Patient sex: M
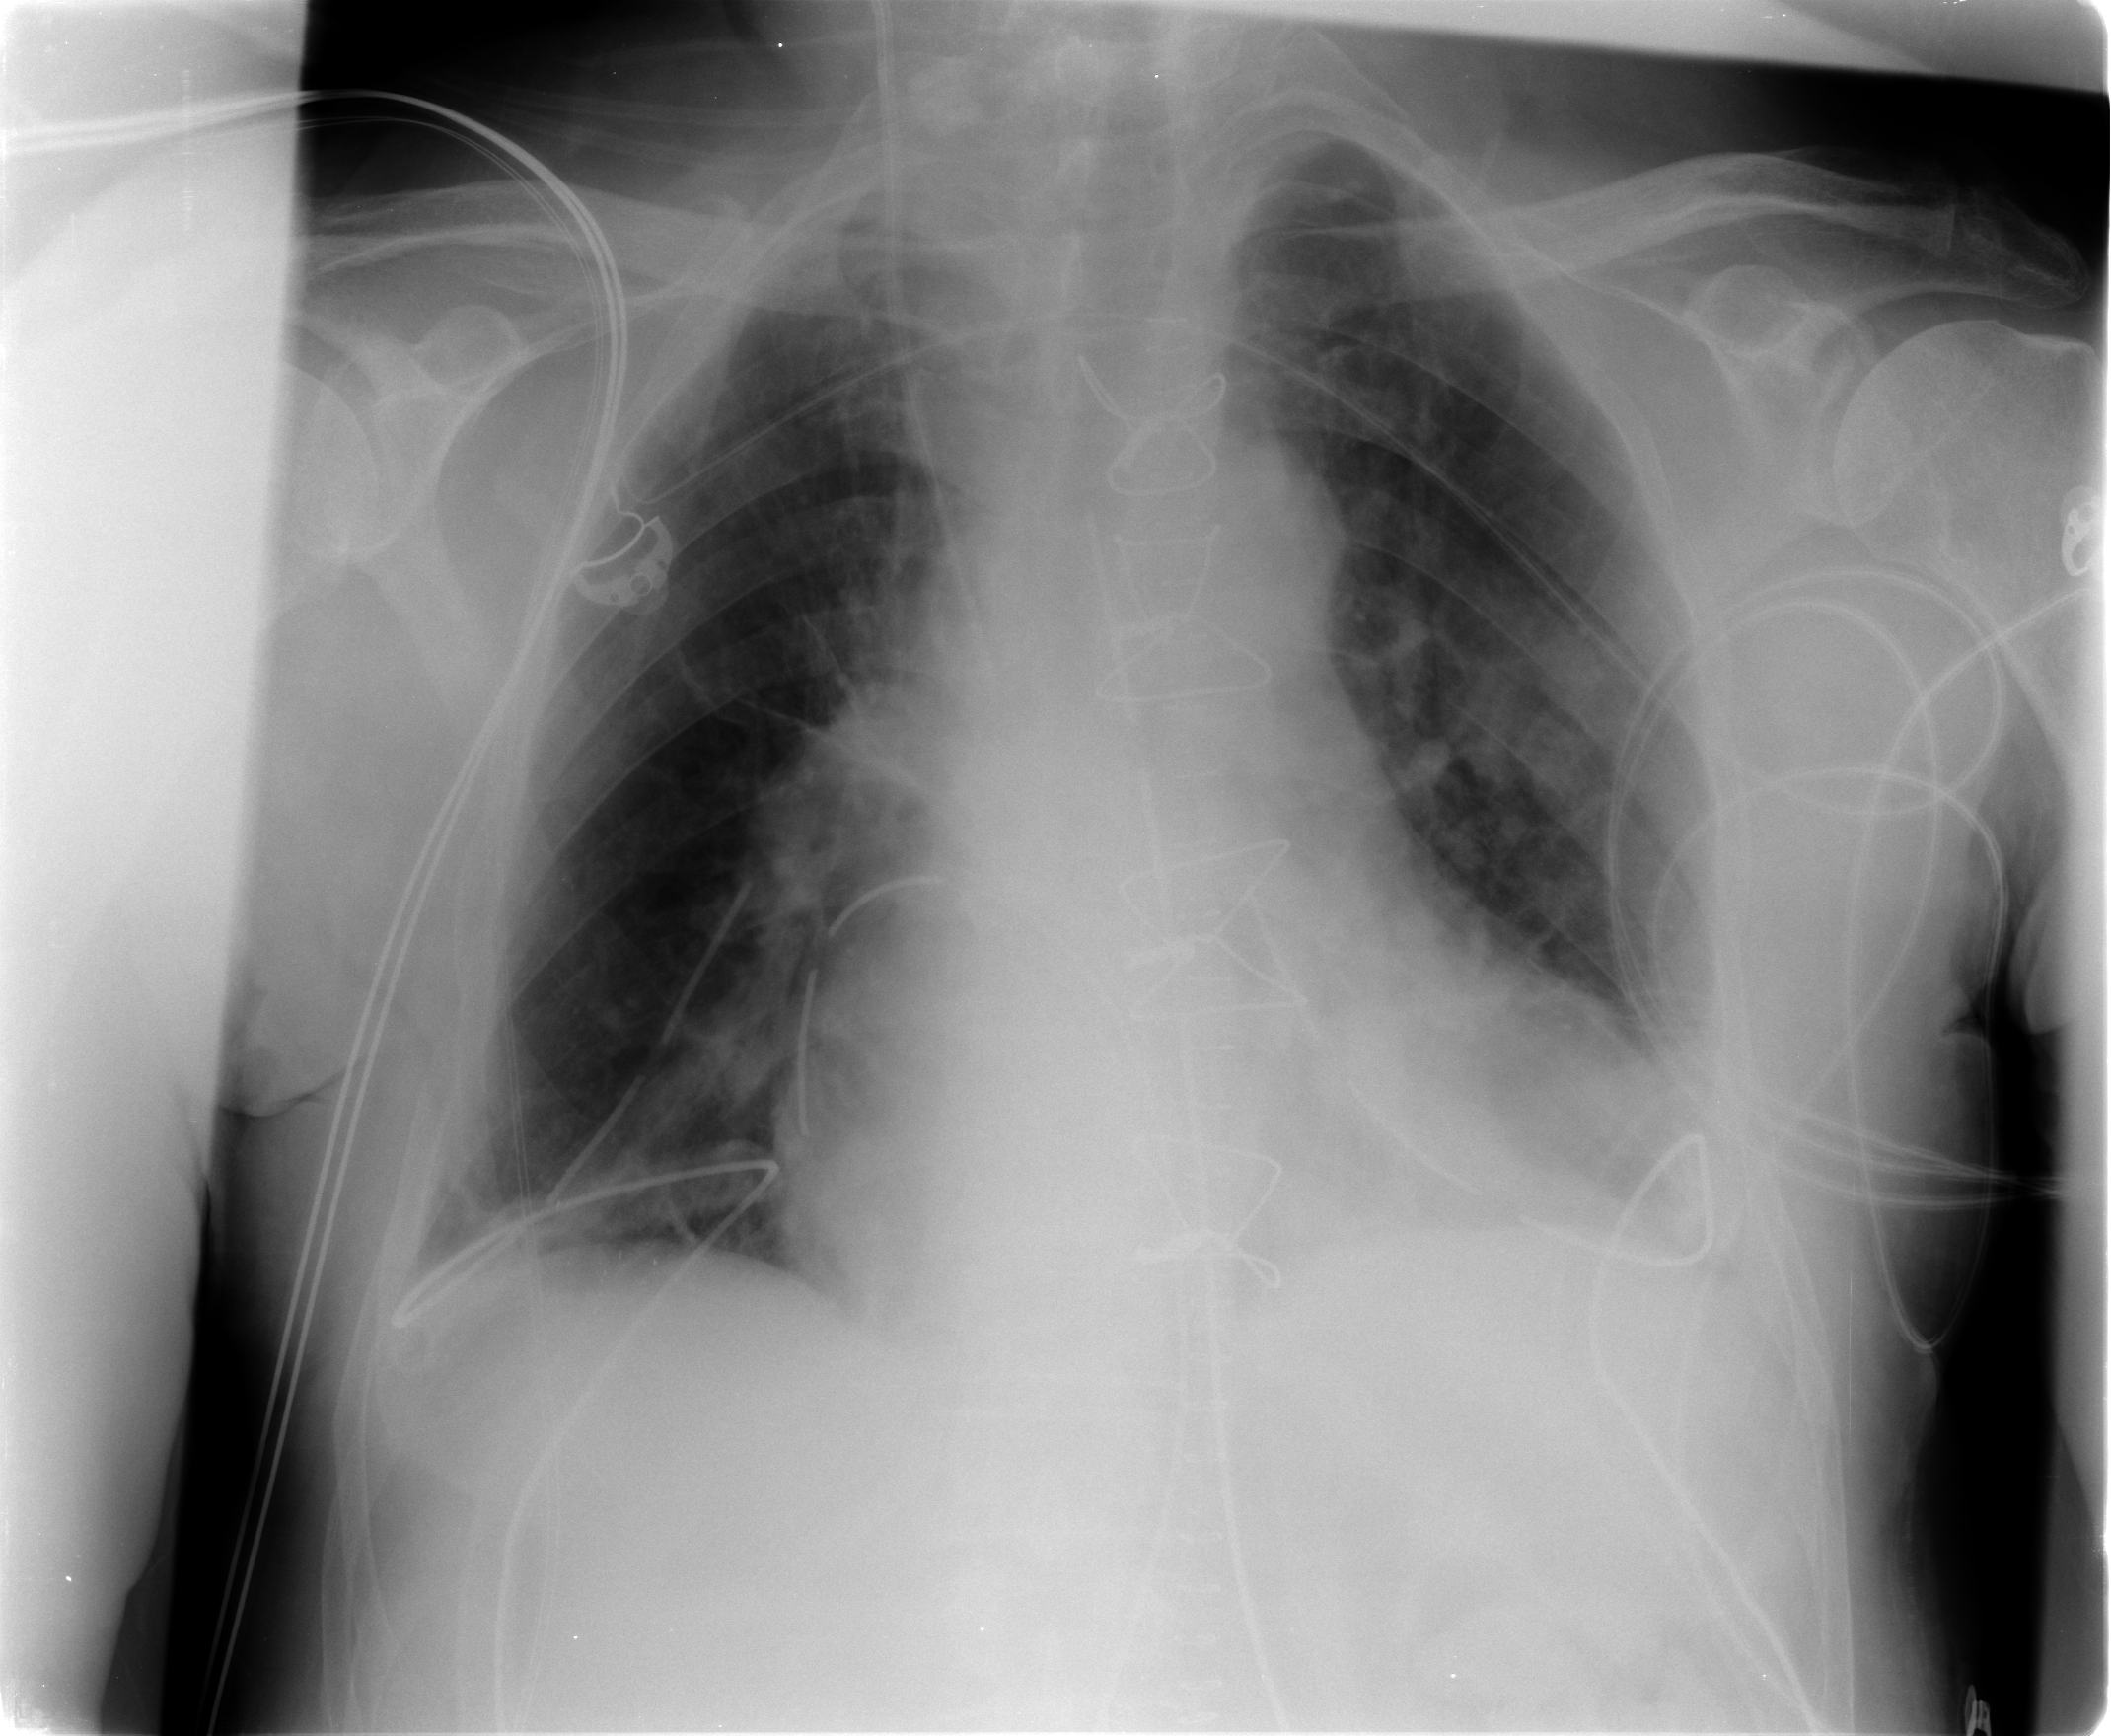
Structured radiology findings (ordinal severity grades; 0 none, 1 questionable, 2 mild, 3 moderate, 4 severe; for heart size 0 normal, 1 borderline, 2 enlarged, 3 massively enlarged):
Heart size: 2
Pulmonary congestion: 3
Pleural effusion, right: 0
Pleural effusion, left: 2
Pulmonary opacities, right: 2
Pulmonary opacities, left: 0
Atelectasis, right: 2
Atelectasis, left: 2